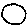
Label: moon